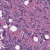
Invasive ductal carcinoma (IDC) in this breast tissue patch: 1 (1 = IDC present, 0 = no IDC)